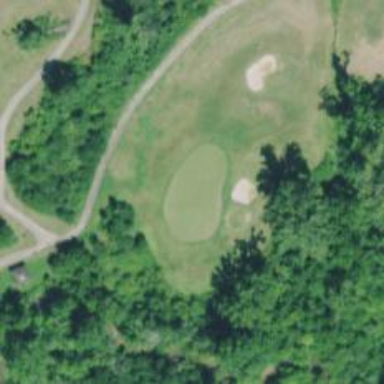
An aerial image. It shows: Golf hole.